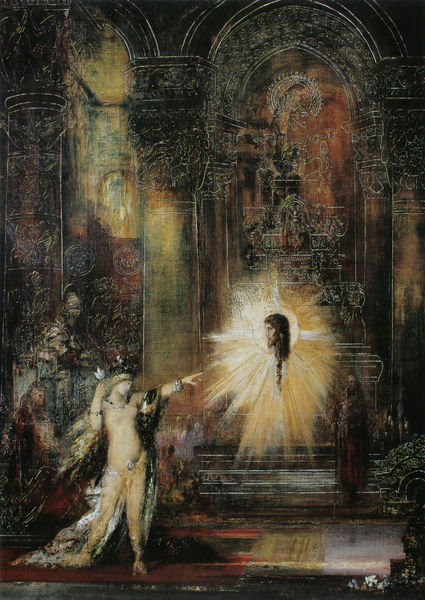
Titel: Die Erscheinung
Künstler: Gustave Moreau
Standort: Paris
Institution: Musée Gustave Moreau
Schlagwörter: dunkel, gemälde, gott, hand, kopf, nackt, umhang, gelb, finger, frau, geste, grau, hell, kleid, licht, marmor, paris, pfeiler, profil, raum, schwarz, skizze, säule, säulen, weiss, rot, schleier, malerei, muster, ornament, symbolismus, tanz, teppich, blond, architektur, arm, barock, haupt, herodes, holofernes, johannes, judith, mord, salome, innenraum, öl, kirche, gewand, gold, haare, innen, blatt, frontal, gotik, krone, engel, bein, bogen, schuhe, zuschauer, saal, treppen, glanz, tepich, stufen, zeigen, entblösst, leuchten, halle, bögen, wände, schimmer, treppenstufen, glaube, kreuz, religion, münchen, palast, torbogen, strahlen, traum, nixe, kreise, kranz, lilie, altar, kapitell, schein, anklage, heiligenschein, nimbus, ausgestreckt, christus, jesus, ionisch, rotbraun, märchen, apsis, erscheinung, tempel, dorisch, deuten, erleuchtung, heilig, maria, erzengel, schwebend, geist, geschmückt, johannes der täufer, restauration, erstaunen, glorie, strahlenkranz, fluch, aura, mesias, lichtschimmer, moreau, phantastisch, teppig, cackt, drohn, enthäuptung, gustave moreau, lichterscheinung, medea, strahelne, teppic, finmger, frau nackt